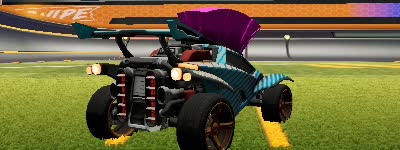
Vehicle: octane